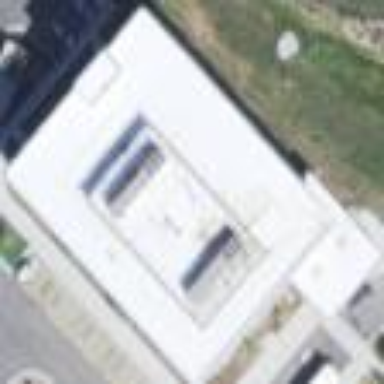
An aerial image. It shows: Commercial building housing healthcare clinic.